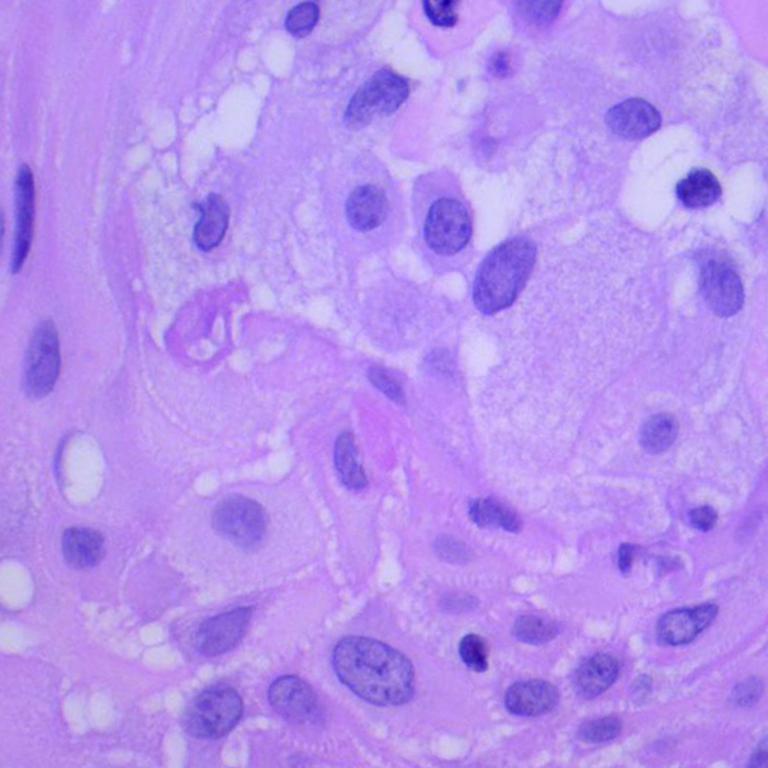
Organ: lung
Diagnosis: squamous carcinomas